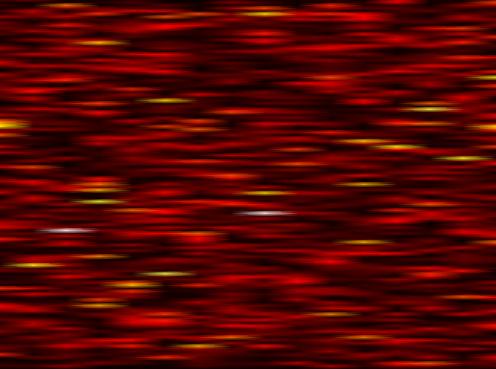
Label: OFDM